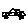
Label: car